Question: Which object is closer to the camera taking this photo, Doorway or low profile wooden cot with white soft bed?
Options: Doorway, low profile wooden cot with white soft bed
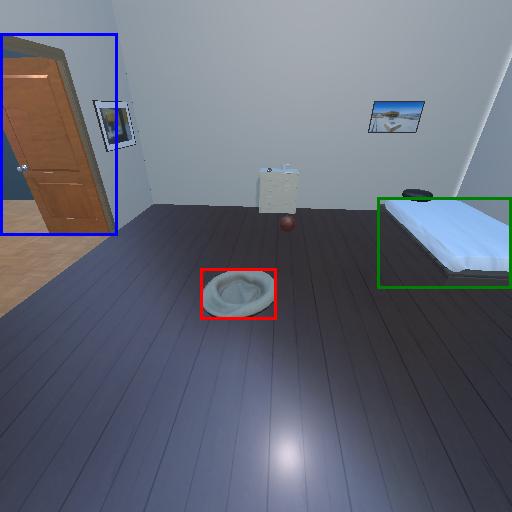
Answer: Doorway